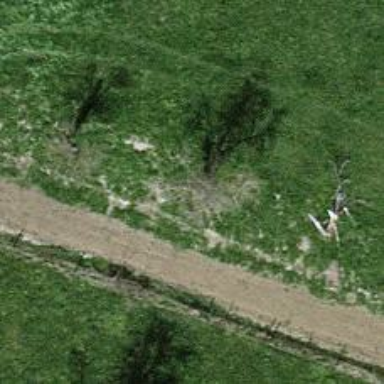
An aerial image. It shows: Broadleaved tree in natural setting.